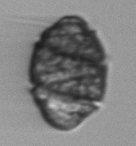
Label: Margalefidinium